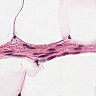
Metastatic tissue present: no